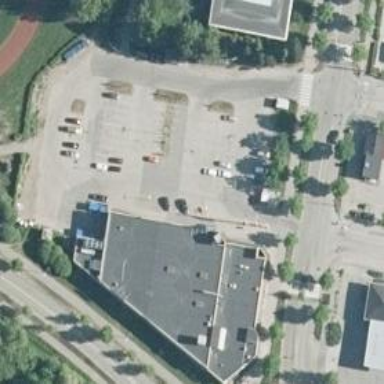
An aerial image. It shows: Supermarket.